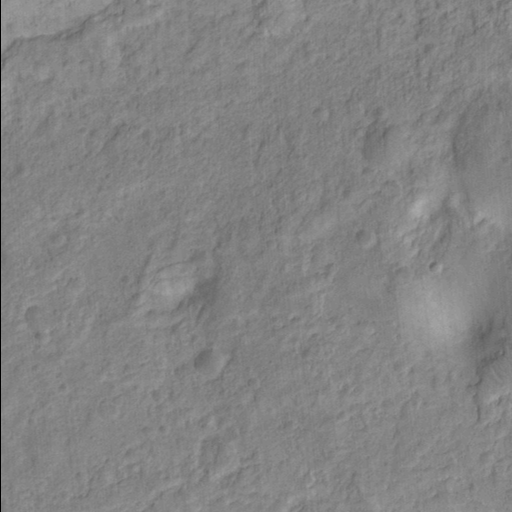
Objects detected: cone, cone, cone